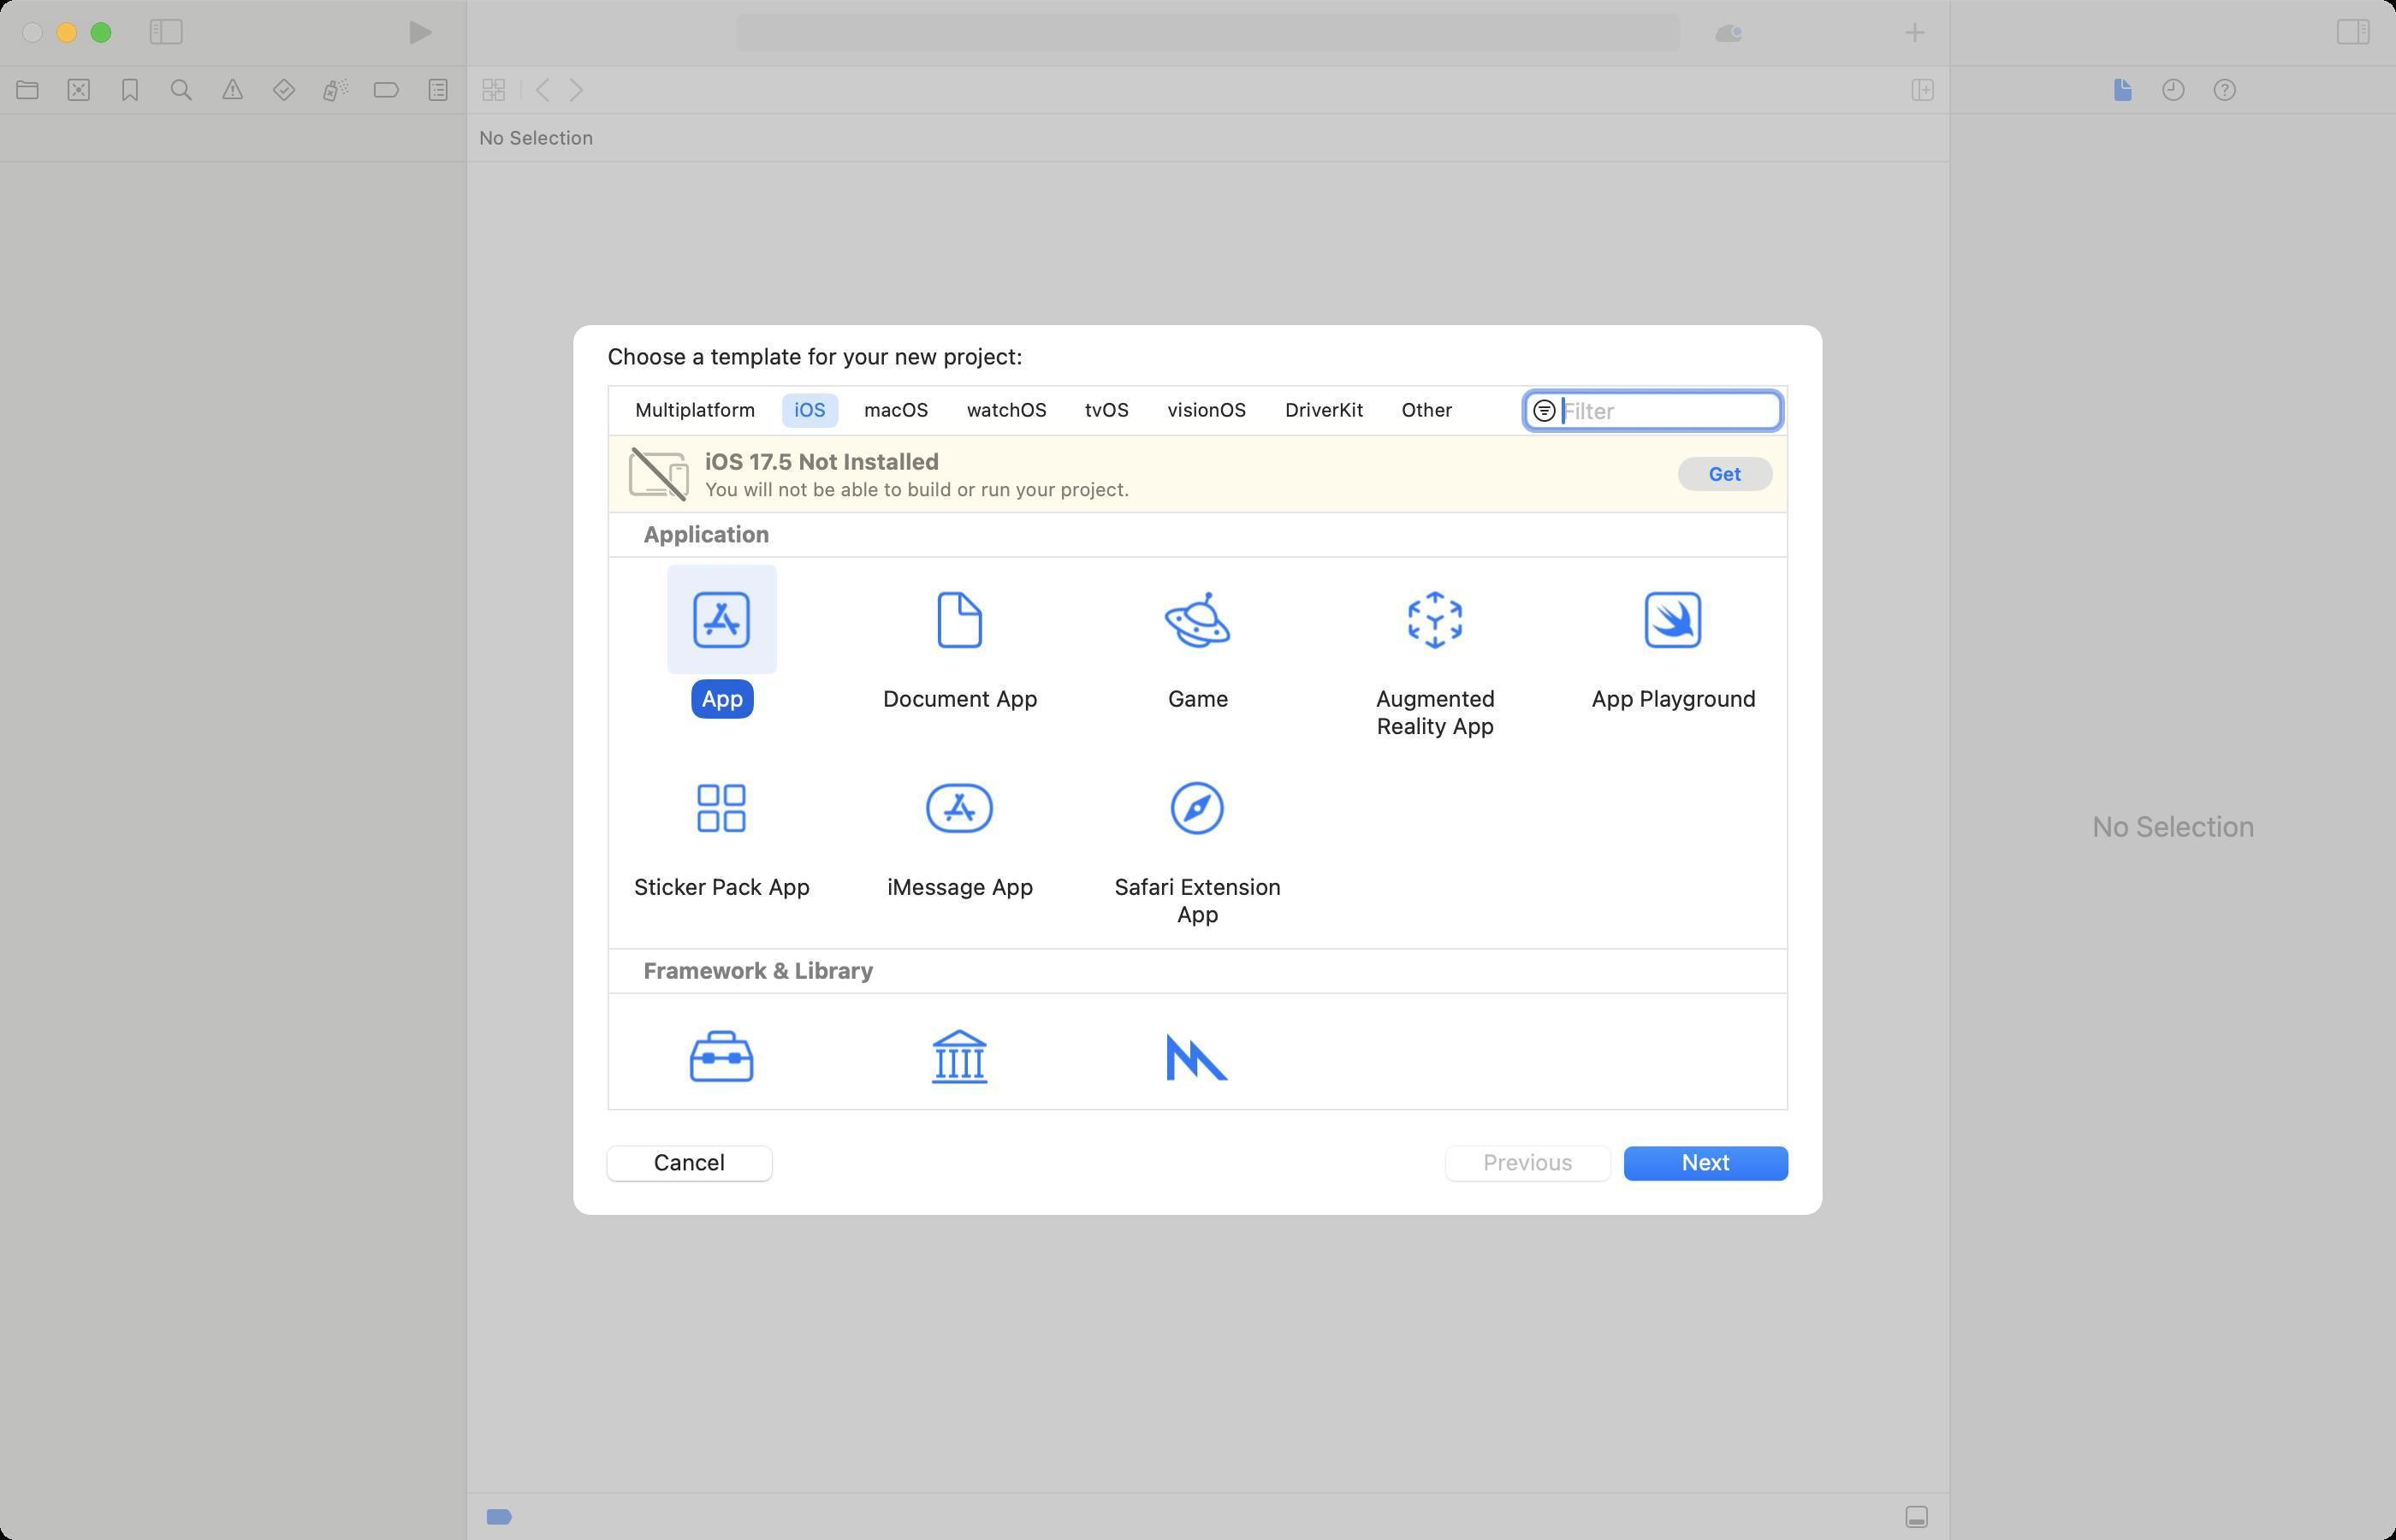
Accessibility tree:
{"name": "", "role": "AXWindow", "description": null, "role_description": "standard window", "value": null, "position": "164.00;127.00", "size": "1400;900", "children": [{"name": null, "role": "AXSplitGroup", "description": null, "role_description": "split group", "value": null, "position": "0.00;0.00", "size": "1400;900", "children": [{"name": null, "role": "AXGroup", "description": "navigator", "role_description": "group", "value": null, "position": "0.00;0.00", "size": "272;900", "children": [{"name": "", "role": "AXRadioButton", "description": "Project", "role_description": "radio button", "value": 0, "position": "1.00;39.00", "size": "30;27", "children": []}, {"name": "", "role": "AXRadioButton", "description": "Source Control", "role_description": "radio button", "value": 0, "position": "31.00;39.00", "size": "30;27", "children": []}, {"name": "", "role": "AXRadioButton", "description": "Bookmarks", "role_description": "radio button", "value": 0, "position": "61.00;39.00", "size": "30;27", "children": []}, {"name": "", "role": "AXRadioButton", "description": "Find", "role_description": "radio button", "value": 0, "position": "91.00;39.00", "size": "30;27", "children": []}, {"name": "", "role": "AXRadioButton", "description": "Issues", "role_description": "radio button", "value": 0, "position": "121.00;39.00", "size": "30;27", "children": []}, {"name": "", "role": "AXRadioButton", "description": "Tests", "role_description": "radio button", "value": 0, "position": "151.00;39.00", "size": "30;27", "children": []}, {"name": "", "role": "AXRadioButton", "description": "Debug", "role_description": "radio button", "value": 0, "position": "181.00;39.00", "size": "30;27", "children": []}, {"name": "", "role": "AXRadioButton", "description": "Breakpoints", "role_description": "radio button", "value": 0, "position": "211.00;39.00", "size": "30;27", "children": []}, {"name": "", "role": "AXRadioButton", "description": "Reports", "role_description": "radio button", "value": 0, "position": "241.00;39.00", "size": "30;27", "children": []}]}, {"name": null, "role": "AXSplitter", "description": null, "role_description": "splitter", "value": 272.0, "position": "272.00;38.00", "size": "1;862", "children": []}, {"name": null, "role": "AXGroup", "description": "editor area", "role_description": "group", "value": null, "position": "273.00;0.00", "size": "866;900", "children": [{"name": null, "role": "AXSplitGroup", "description": null, "role_description": "split group", "value": null, "position": "273.00;0.00", "size": "866;900", "children": [{"name": null, "role": "AXSplitGroup", "description": null, "role_description": "split group", "value": null, "position": "273.00;0.00", "size": "866;900", "children": [{"name": null, "role": "AXGroup", "description": null, "role_description": "group", "value": null, "position": "273.00;0.00", "size": "866;900", "children": [{"name": null, "role": "AXGroup", "description": null, "role_description": "group", "value": null, "position": "273.00;0.00", "size": "866;900", "children": [{"name": null, "role": "AXSplitGroup", "description": null, "role_description": "split group", "value": null, "position": "273.00;0.00", "size": "866;900", "children": [{"name": null, "role": "AXStaticText", "description": null, "role_description": "text", "value": "No Editor", "position": "667.00;473.50", "size": "78;20", "children": []}]}, {"name": null, "role": "AXGroup", "description": "Jump Bar", "role_description": "group", "value": null, "position": "273.00;67.00", "size": "866;28", "children": [{"name": null, "role": "AXPopUpButton", "description": null, "role_description": "pop up button", "value": "No Selection", "position": "273.00;67.00", "size": "88;27", "children": []}]}]}, {"name": null, "role": "AXGroup", "description": "Tab Bar", "role_description": "group", "value": null, "position": "273.00;39.00", "size": "866;28", "children": [{"name": "", "role": "AXButton", "description": "Related Items", "role_description": "button", "value": null, "position": "277.00;39.00", "size": "23;27", "children": []}, {"name": "", "role": "AXButton", "description": "Go Back", "role_description": "button", "value": null, "position": "309.00;39.00", "size": "18;27", "children": []}, {"name": "", "role": "AXButton", "description": "Go Forward", "role_description": "button", "value": null, "position": "327.00;39.00", "size": "18;27", "children": []}, {"name": "", "role": "AXButton", "description": "Add Editor on Right", "role_description": "button", "value": null, "position": "1112.00;39.00", "size": "23;27", "children": []}]}]}]}, {"name": null, "role": "AXGroup", "description": "debug bar", "role_description": "group", "value": null, "position": "273.00;873.00", "size": "866;27", "children": [{"name": "", "role": "AXCheckBox", "description": "Breakpoints", "role_description": "toggle button", "value": 1, "position": "277.00;873.00", "size": "30;27", "children": []}, {"name": "", "role": "AXButton", "description": "show debug area", "role_description": "button", "value": null, "position": "1105.00;873.00", "size": "30;27", "children": []}]}]}]}, {"name": null, "role": "AXSplitter", "description": null, "role_description": "splitter", "value": 866.0, "position": "1139.00;38.00", "size": "1;862", "children": []}, {"name": null, "role": "AXGroup", "description": "inspector", "role_description": "group", "value": null, "position": "1140.00;0.00", "size": "260;900", "children": [{"name": null, "role": "AXStaticText", "description": null, "role_description": "text", "value": "No Selection", "position": "1218.50;473.00", "size": "103;20", "children": []}, {"name": "", "role": "AXRadioButton", "description": "File Inspector", "role_description": "radio button", "value": 1, "position": "1225.00;39.00", "size": "30;27", "children": []}, {"name": "", "role": "AXRadioButton", "description": "History Inspector", "role_description": "radio button", "value": 0, "position": "1255.00;39.00", "size": "30;27", "children": []}, {"name": "", "role": "AXRadioButton", "description": "Quick Help Inspector", "role_description": "radio button", "value": 0, "position": "1285.00;39.00", "size": "30;27", "children": []}]}]}, {"name": null, "role": "AXToolbar", "description": null, "role_description": "toolbar", "value": null, "position": "0.00;0.00", "size": "1400;38", "children": [{"name": null, "role": "AXButton", "description": "Hide Navigator", "role_description": "button", "value": null, "position": "76.00;0.00", "size": "42;38", "children": []}, {"name": null, "role": "AXGroup", "description": null, "role_description": "group", "value": null, "position": "176.00;0.00", "size": "92;38", "children": [{"name": "Run", "role": "AXButton", "description": null, "role_description": "button", "value": null, "position": "225.00;7.00", "size": "40;25", "children": []}]}, {"name": null, "role": "AXGroup", "description": null, "role_description": "group", "value": null, "position": "426.00;0.00", "size": "560;38", "children": [{"name": null, "role": "AXGroup", "description": "Activity View", "role_description": "group", "value": null, "position": "430.00;8.00", "size": "552;22", "children": [{"name": null, "role": "AXStaticText", "description": null, "role_description": "text", "value": " ", "position": "970.00;12.00", "size": "8;14", "children": []}]}]}, {"name": null, "role": "AXButton", "description": "Notices", "role_description": "button", "value": null, "position": "995.00;0.00", "size": "30;38", "children": []}, {"name": null, "role": "AXButton", "description": "Library", "role_description": "button", "value": null, "position": "1103.00;0.00", "size": "32;38", "children": []}, {"name": null, "role": "AXButton", "description": "Hide Inspector", "role_description": "button", "value": null, "position": "1354.00;0.00", "size": "42;38", "children": []}]}, {"name": null, "role": "AXButton", "description": null, "role_description": "close button", "value": null, "position": "12.00;11.00", "size": "14;16", "children": []}, {"name": null, "role": "AXButton", "description": null, "role_description": "zoom button", "value": null, "position": "52.00;11.00", "size": "14;16", "children": [{"name": null, "role": "AXGroup", "description": null, "role_description": "group", "value": null, "position": "52.00;11.00", "size": "14;16", "children": [{"name": null, "role": "AXGroup", "description": null, "role_description": "group", "value": null, "position": "52.00;11.00", "size": "14;16", "children": []}]}]}, {"name": null, "role": "AXButton", "description": null, "role_description": "minimize button", "value": null, "position": "32.00;11.00", "size": "14;16", "children": []}, {"name": null, "role": "AXSheet", "description": null, "role_description": "sheet", "value": null, "position": "335.00;190.00", "size": "730;520", "children": [{"name": null, "role": "AXStaticText", "description": null, "role_description": "text", "value": "Choose a template for your new project:", "position": "353.00;200.00", "size": "694;17", "children": []}, {"name": "Cancel", "role": "AXButton", "description": null, "role_description": "button", "value": null, "position": "348.00;665.00", "size": "110;32", "children": []}, {"name": "Previous", "role": "AXButton", "description": null, "role_description": "button", "value": null, "position": "838.00;665.00", "size": "110;32", "children": []}, {"name": "Next", "role": "AXButton", "description": null, "role_description": "button", "value": null, "position": "942.00;665.00", "size": "110;32", "children": []}, {"name": null, "role": "AXGroup", "description": null, "role_description": "group", "value": null, "position": "356.00;226.00", "size": "688;422", "children": [{"name": null, "role": "AXScrollArea", "description": null, "role_description": "scroll area", "value": null, "position": "356.00;299.00", "size": "688;349", "children": [{"name": null, "role": "AXList", "description": "template chooser", "role_description": "collection", "value": null, "position": "356.00;299.00", "size": "688;545", "children": [{"name": null, "role": "AXList", "description": "Application", "role_description": "section", "value": null, "position": "356.00;299.00", "size": "688;251", "children": [{"name": null, "role": "AXStaticText", "description": "Application", "role_description": "text", "value": null, "position": "356.00;299.00", "size": "688;27", "children": []}, {"name": null, "role": "AXGroup", "description": "App", "role_description": "group", "value": null, "position": "360.00;330.00", "size": "124;110", "children": [{"name": null, "role": "AXImage", "description": "", "role_description": "image", "value": null, "position": "401.25;342.75", "size": "42;38", "children": []}]}, {"name": null, "role": "AXGroup", "description": "Document App", "role_description": "group", "value": null, "position": "499.00;330.00", "size": "124;110", "children": [{"name": null, "role": "AXImage", "description": "", "role_description": "image", "value": null, "position": "544.00;341.75", "size": "34;40", "children": []}]}, {"name": null, "role": "AXGroup", "description": "Game", "role_description": "group", "value": null, "position": "638.00;330.00", "size": "124;110", "children": [{"name": null, "role": "AXImage", "description": "", "role_description": "image", "value": null, "position": "677.75;342.75", "size": "45;38", "children": []}]}, {"name": null, "role": "AXGroup", "description": "Augmented Reality App", "role_description": "group", "value": null, "position": "777.00;330.00", "size": "124;110", "children": [{"name": null, "role": "AXImage", "description": "", "role_description": "image", "value": null, "position": "819.25;341.25", "size": "40;41", "children": []}]}, {"name": null, "role": "AXGroup", "description": "App Playground", "role_description": "group", "value": null, "position": "916.00;330.00", "size": "124;110", "children": [{"name": null, "role": "AXImage", "description": "", "role_description": "image", "value": null, "position": "957.25;342.75", "size": "42;38", "children": []}]}, {"name": null, "role": "AXGroup", "description": "Sticker Pack App", "role_description": "group", "value": null, "position": "360.00;440.00", "size": "124;110", "children": [{"name": null, "role": "AXImage", "description": "", "role_description": "image", "value": null, "position": "403.75;454.25", "size": "37;35", "children": []}]}, {"name": null, "role": "AXGroup", "description": "iMessage App", "role_description": "group", "value": null, "position": "499.00;440.00", "size": "124;110", "children": [{"name": null, "role": "AXImage", "description": "", "role_description": "image", "value": null, "position": "538.25;453.75", "size": "46;36", "children": []}]}, {"name": null, "role": "AXGroup", "description": "Safari Extension App", "role_description": "group", "value": null, "position": "638.00;440.00", "size": "124;110", "children": [{"name": null, "role": "AXImage", "description": "", "role_description": "image", "value": null, "position": "681.25;452.75", "size": "38;38", "children": []}]}]}, {"name": null, "role": "AXList", "description": "Framework & Library", "role_description": "section", "value": null, "position": "356.00;554.00", "size": "688;141", "children": [{"name": null, "role": "AXStaticText", "description": "Framework & Library", "role_description": "text", "value": null, "position": "356.00;554.00", "size": "688;27", "children": []}, {"name": null, "role": "AXGroup", "description": "Framework", "role_description": "group", "value": null, "position": "360.00;585.00", "size": "124;110", "children": [{"name": null, "role": "AXImage", "description": "", "role_description": "image", "value": null, "position": "399.25;599.25", "size": "46;35", "children": []}]}, {"name": null, "role": "AXGroup", "description": "Static Library", "role_description": "group", "value": null, "position": "499.00;585.00", "size": "124;110", "children": [{"name": null, "role": "AXImage", "description": "", "role_description": "image", "value": null, "position": "540.50;598.25", "size": "41;38", "children": []}]}, {"name": null, "role": "AXGroup", "description": "Metal Library", "role_description": "group", "value": null, "position": "638.00;585.00", "size": "124;110", "children": [{"name": null, "role": "AXImage", "description": "", "role_description": "image", "value": null, "position": "678.00;600.25", "size": "44;34", "children": []}]}]}, {"name": null, "role": "AXList", "description": "Other", "role_description": "section", "value": null, "position": "356.00;699.00", "size": "688;141", "children": [{"name": null, "role": "AXGroup", "description": "", "role_description": "", "value": null, "position": "356.00;699.00", "size": "", "children": []}, {"name": null, "role": "AXGroup", "description": "Audio Unit Extension App", "role_description": "group", "value": null, "position": "360.00;730.00", "size": "124;110", "children": []}]}]}, {"name": null, "role": "AXScrollBar", "description": null, "role_description": "scroll bar", "value": 0.0, "position": "1028.00;299.00", "size": "16;349", "children": [{"name": null, "role": "AXValueIndicator", "description": null, "role_description": "value indicator", "value": 0.0, "position": "1032.00;300.00", "size": "12;222", "children": []}, {"name": null, "role": "AXButton", "description": null, "role_description": "increment arrow button", "value": null, "position": "1028.00;299.00", "size": "0;0", "children": []}, {"name": null, "role": "AXButton", "description": null, "role_description": "decrement arrow button", "value": null, "position": "1028.00;299.00", "size": "0;0", "children": []}, {"name": null, "role": "AXButton", "description": null, "role_description": "increment page button", "value": null, "position": "1032.00;522.50", "size": "12;126", "children": []}, {"name": null, "role": "AXButton", "description": null, "role_description": "decrement page button", "value": null, "position": "1032.00;299.00", "size": "12;1", "children": []}]}]}, {"name": null, "role": "AXTextField", "description": "template filter field", "role_description": "search text field", "value": "", "position": "891.00;229.00", "size": "150;22", "children": [{"name": "toggle_filter", "role": "AXButton", "description": "search", "role_description": "button", "value": null, "position": "891.00;229.00", "size": "15;22", "children": []}]}, {"name": null, "role": "AXRadioGroup", "description": "Platform", "role_description": "radio group", "value": null, "position": "364.00;229.00", "size": "492;22", "children": [{"name": "Multiplatform", "role": "AXRadioButton", "description": null, "role_description": "radio button", "value": 0, "position": "364.00;230.00", "size": "85;20", "children": []}, {"name": "iOS", "role": "AXRadioButton", "description": null, "role_description": "radio button", "value": 1, "position": "457.00;230.00", "size": "33;20", "children": []}, {"name": "macOS", "role": "AXRadioButton", "description": null, "role_description": "radio button", "value": 0, "position": "498.00;230.00", "size": "52;20", "children": []}, {"name": "watchOS", "role": "AXRadioButton", "description": null, "role_description": "radio button", "value": 0, "position": "558.00;230.00", "size": "61;20", "children": []}, {"name": "tvOS", "role": "AXRadioButton", "description": null, "role_description": "radio button", "value": 0, "position": "627.00;230.00", "size": "40;20", "children": []}, {"name": "visionOS", "role": "AXRadioButton", "description": null, "role_description": "radio button", "value": 0, "position": "675.00;230.00", "size": "61;20", "children": []}, {"name": "DriverKit", "role": "AXRadioButton", "description": null, "role_description": "radio button", "value": 0, "position": "744.00;230.00", "size": "60;20", "children": []}, {"name": "Other", "role": "AXRadioButton", "description": null, "role_description": "radio button", "value": 0, "position": "812.00;230.00", "size": "44;20", "children": []}]}, {"name": null, "role": "AXGroup", "description": null, "role_description": "group", "value": null, "position": "356.00;255.00", "size": "688;44", "children": [{"name": null, "role": "AXImage", "description": "ipad.and.iphone.slash", "role_description": "image", "value": null, "position": "367.50;260.50", "size": "37;34", "children": []}, {"name": null, "role": "AXStaticText", "description": null, "role_description": "text", "value": "iOS 17.5 Not Installed", "position": "412.00;261.25", "size": "137;16", "children": []}, {"name": null, "role": "AXStaticText", "description": null, "role_description": "text", "value": "You will not be able to build or run your project.", "position": "412.00;278.75", "size": "248;14", "children": []}, {"name": null, "role": "AXButton", "description": "Get", "role_description": "button", "value": null, "position": "980.50;267.00", "size": "56;20", "children": []}]}]}]}]}